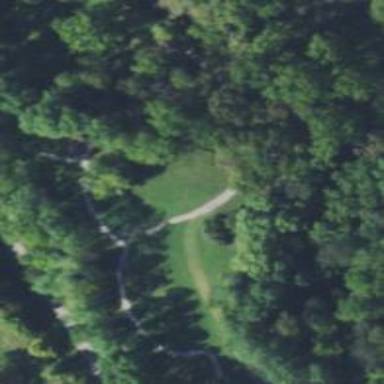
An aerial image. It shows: Tee for the sport of disc golf.